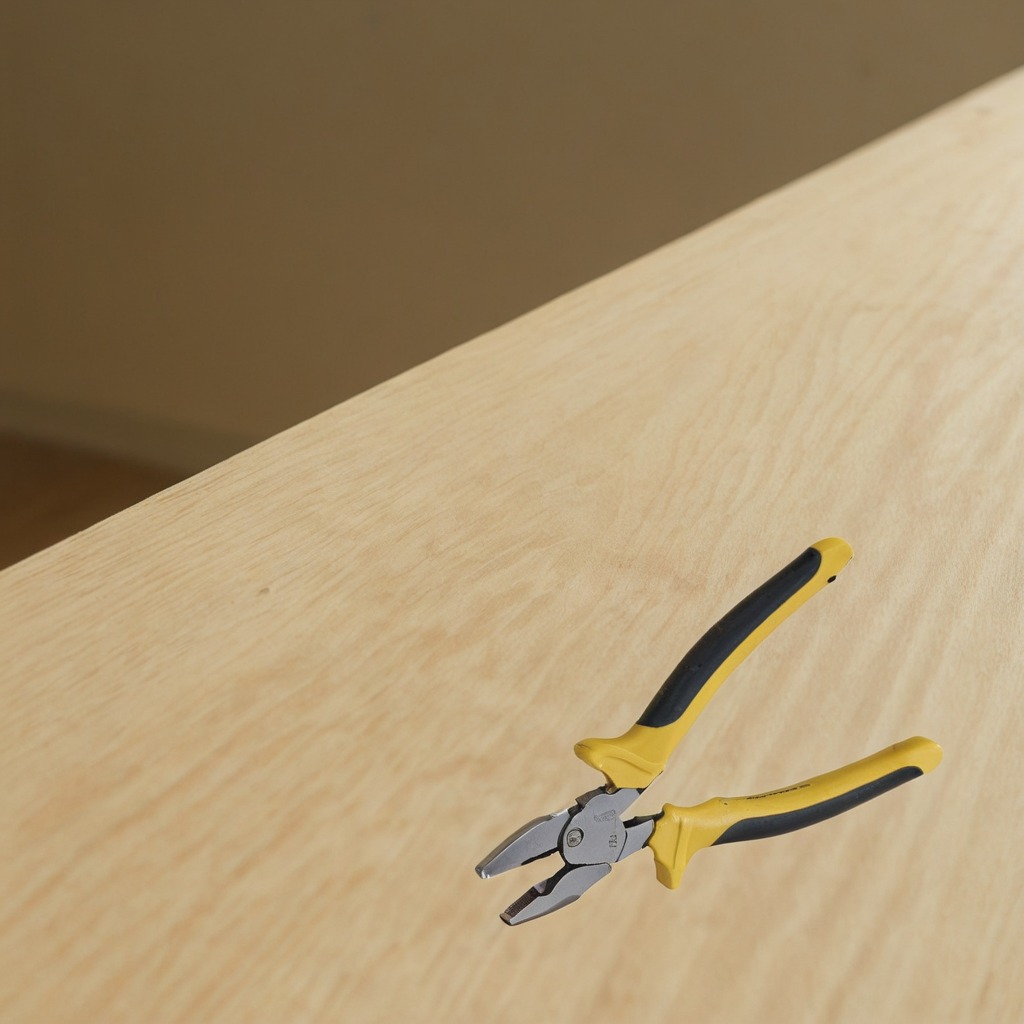
A plier is lying on the plywood surface in a paint workshop lit by afternoon window light.